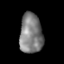
Tissue: lung
Cell type: Epithelial cells
Senescence score: 0.1663
Nuclear area (px): 889
Mean DAPI intensity: 126.916